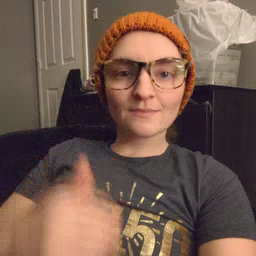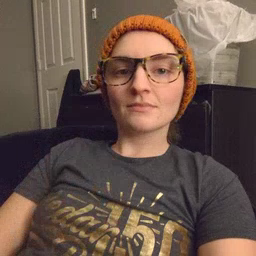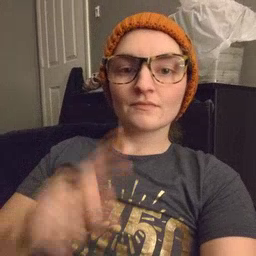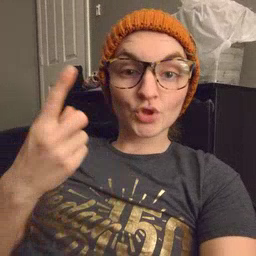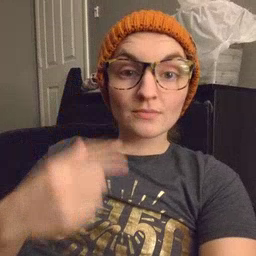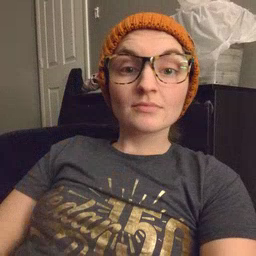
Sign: first